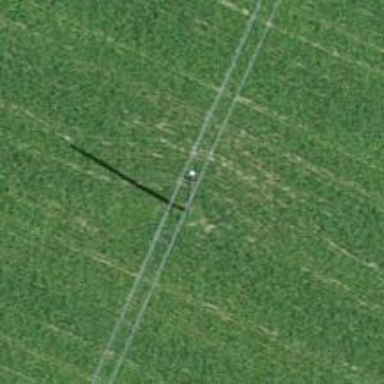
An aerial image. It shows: Power pole.